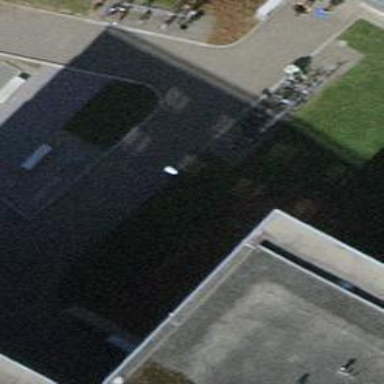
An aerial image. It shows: Bicycle parking area.